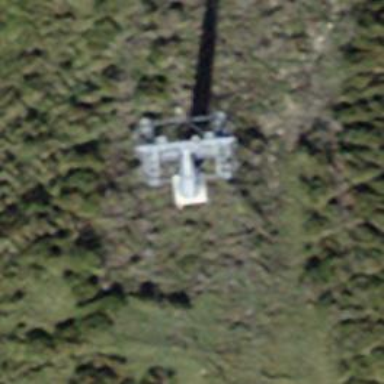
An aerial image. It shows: Pylon for aerialway.